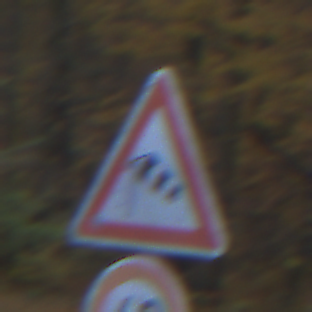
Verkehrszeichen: SeitenwindVonLinks
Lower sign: Geschwindigkeit60
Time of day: SunriseSunset
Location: Outdoor (Nature)
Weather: PartlyCloudy
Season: Autumn
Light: Natural